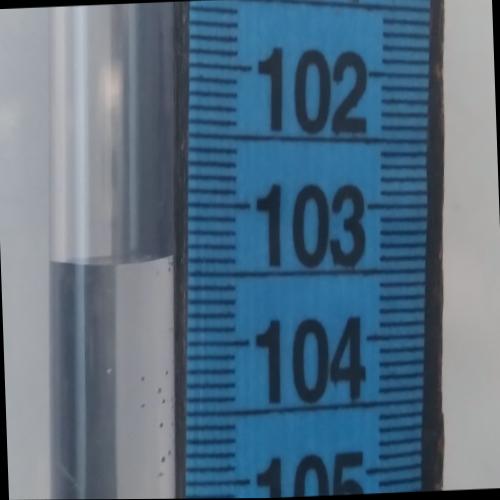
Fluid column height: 103.4 cm